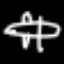
Label: airplane